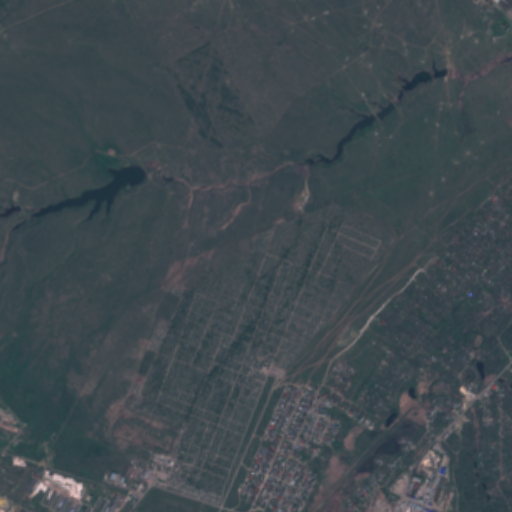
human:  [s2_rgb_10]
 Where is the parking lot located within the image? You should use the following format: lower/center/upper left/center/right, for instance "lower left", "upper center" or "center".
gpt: The parking lot is located in the lower center of the image.
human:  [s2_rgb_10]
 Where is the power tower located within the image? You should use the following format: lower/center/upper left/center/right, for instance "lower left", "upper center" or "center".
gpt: The power tower is located in the upper of the image.
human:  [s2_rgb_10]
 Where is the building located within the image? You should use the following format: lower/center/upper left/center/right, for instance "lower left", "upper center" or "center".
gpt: There is no building in the image.